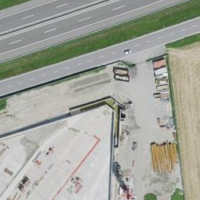
EUNIS habitat code: 57
Species observed at this site:
Sturnus vulgaris
Columba palumbus